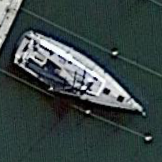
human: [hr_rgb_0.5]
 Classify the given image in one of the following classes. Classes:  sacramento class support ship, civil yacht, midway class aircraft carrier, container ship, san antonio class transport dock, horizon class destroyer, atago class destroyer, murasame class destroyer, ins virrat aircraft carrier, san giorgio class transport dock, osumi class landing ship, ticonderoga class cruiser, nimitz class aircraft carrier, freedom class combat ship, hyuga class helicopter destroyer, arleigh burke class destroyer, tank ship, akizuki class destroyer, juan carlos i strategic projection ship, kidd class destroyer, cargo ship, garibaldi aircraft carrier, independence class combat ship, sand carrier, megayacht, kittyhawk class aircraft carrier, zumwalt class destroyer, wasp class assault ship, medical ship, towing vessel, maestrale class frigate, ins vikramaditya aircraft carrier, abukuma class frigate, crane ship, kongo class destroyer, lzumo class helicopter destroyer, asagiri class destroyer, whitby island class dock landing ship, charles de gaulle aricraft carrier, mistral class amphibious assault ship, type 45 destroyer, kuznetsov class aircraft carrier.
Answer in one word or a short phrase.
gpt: Civil yacht